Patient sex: M
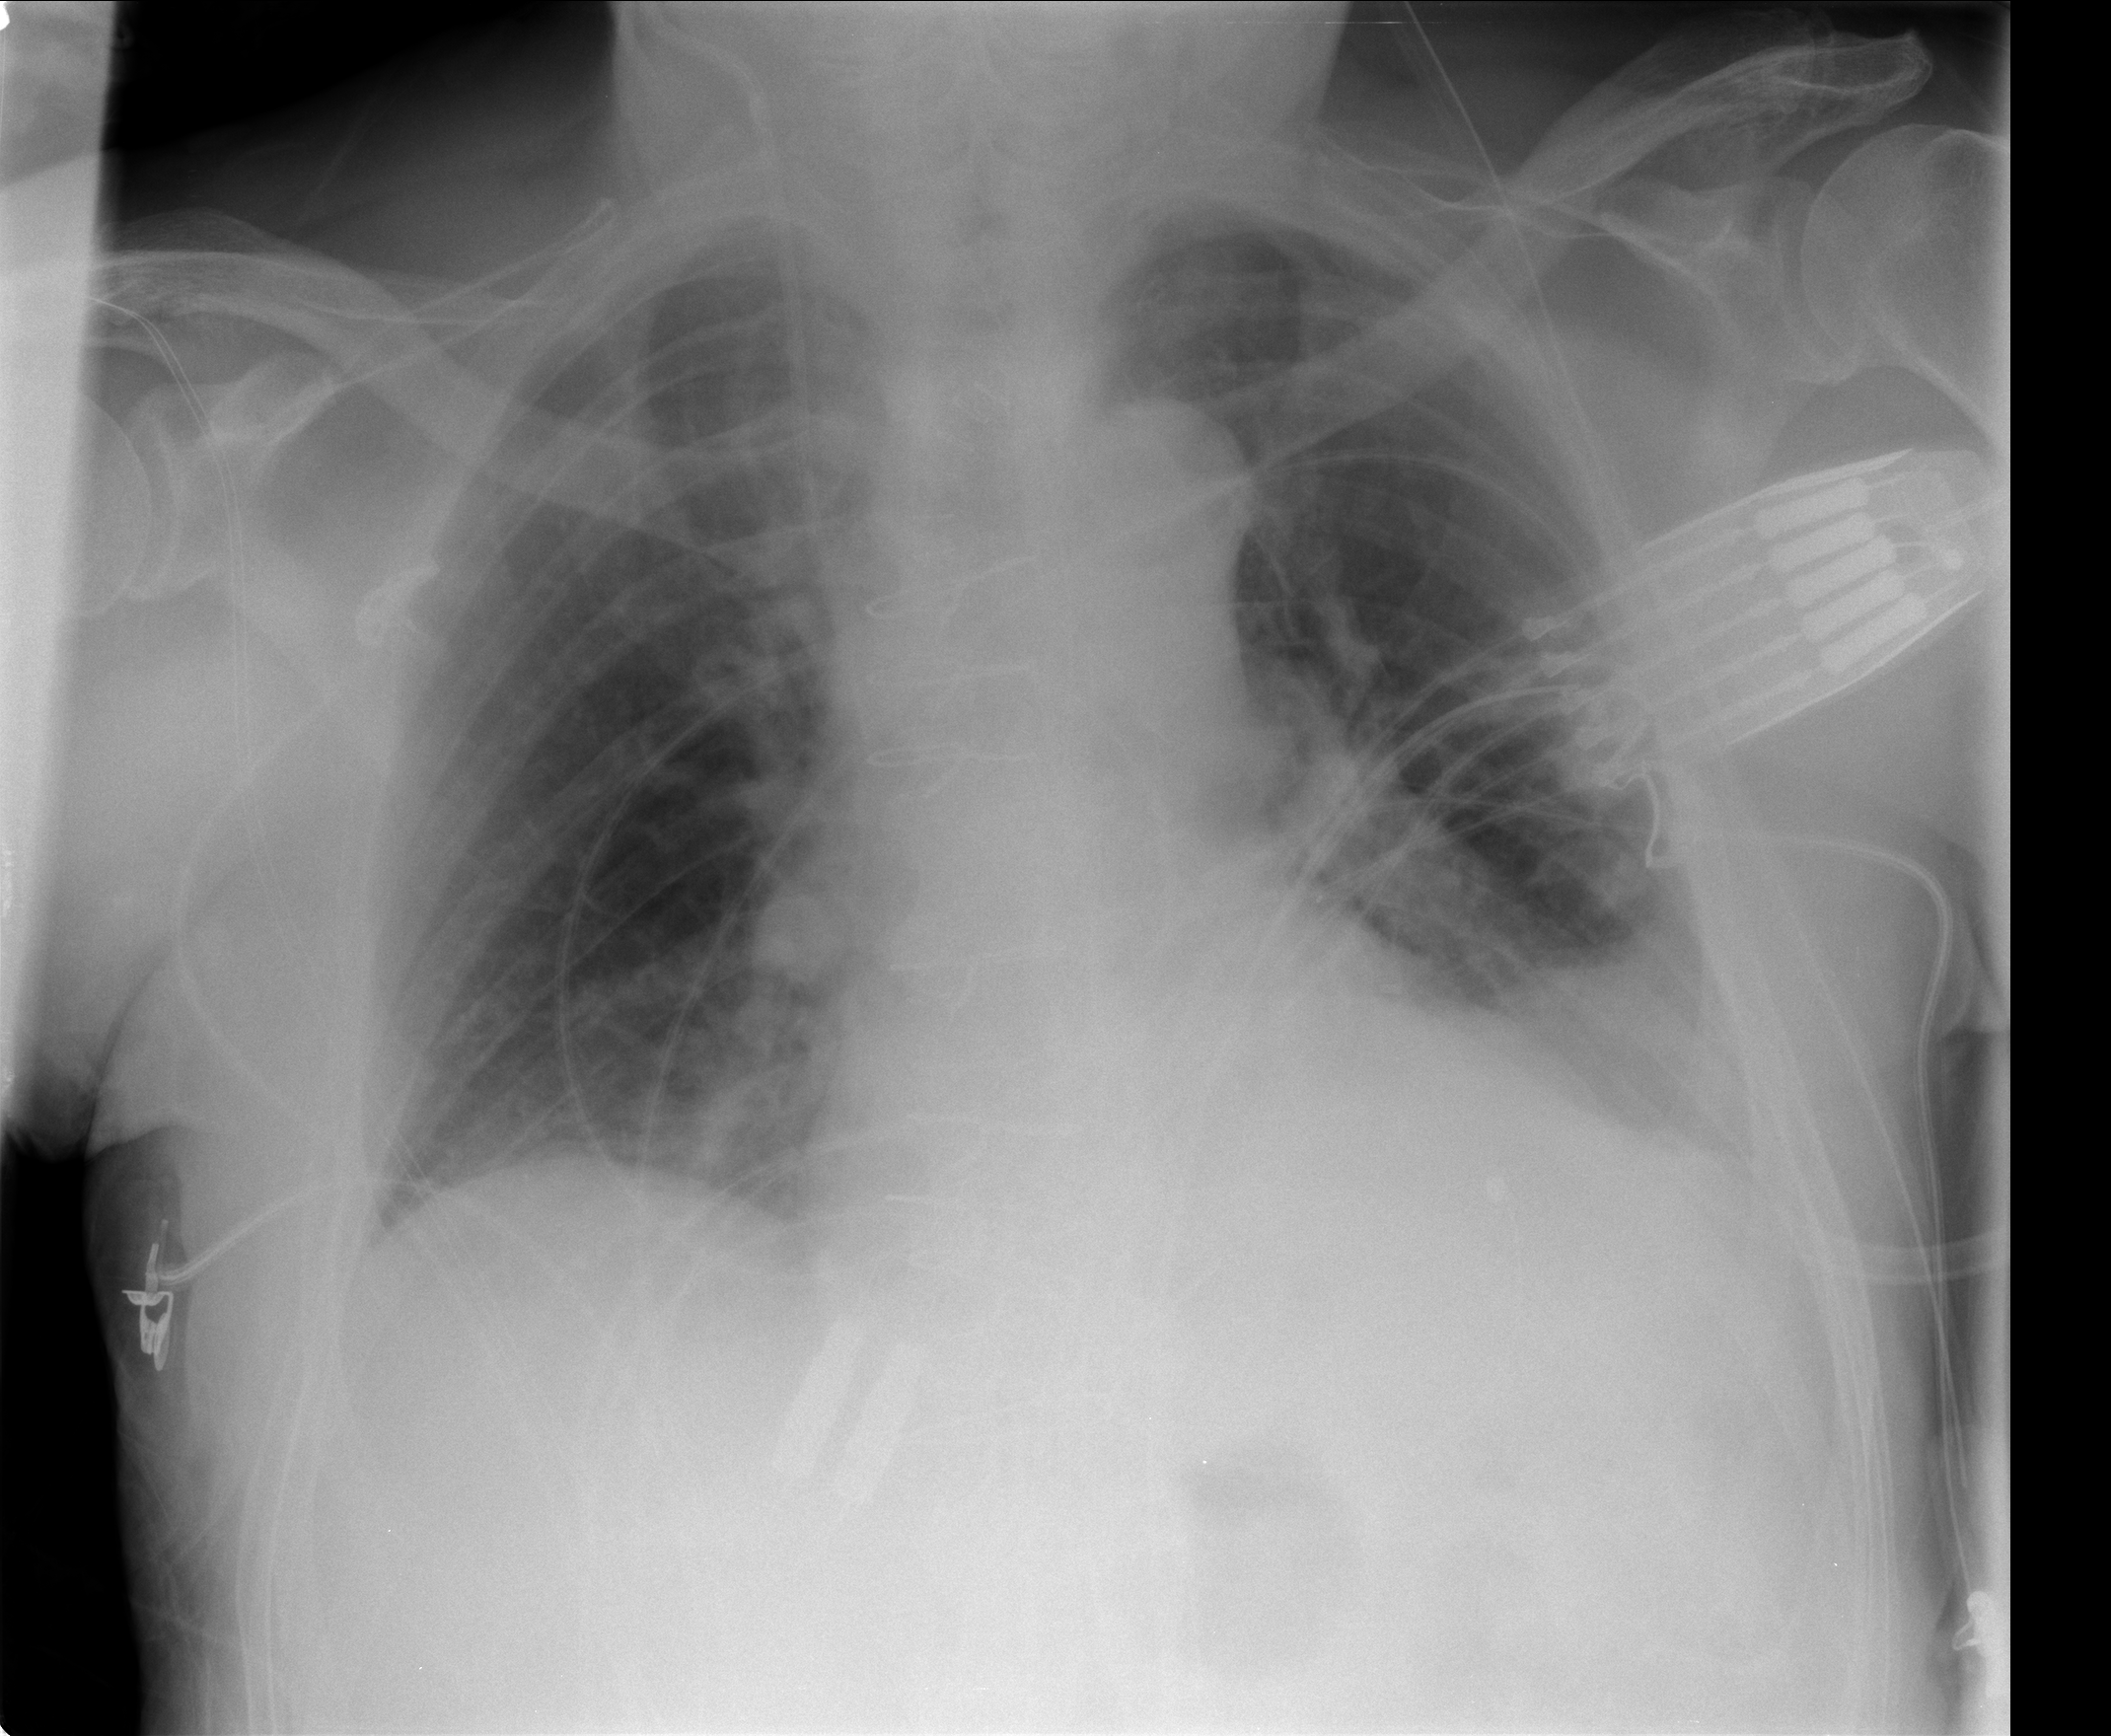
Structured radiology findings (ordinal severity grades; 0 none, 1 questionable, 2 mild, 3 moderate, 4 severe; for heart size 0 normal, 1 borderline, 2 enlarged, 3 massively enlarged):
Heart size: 0
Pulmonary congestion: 2
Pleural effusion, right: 0
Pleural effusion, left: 2
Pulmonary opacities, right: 0
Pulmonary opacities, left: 0
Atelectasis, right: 0
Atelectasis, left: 2